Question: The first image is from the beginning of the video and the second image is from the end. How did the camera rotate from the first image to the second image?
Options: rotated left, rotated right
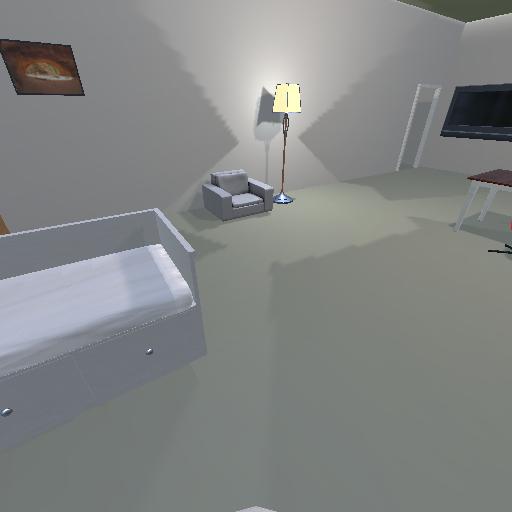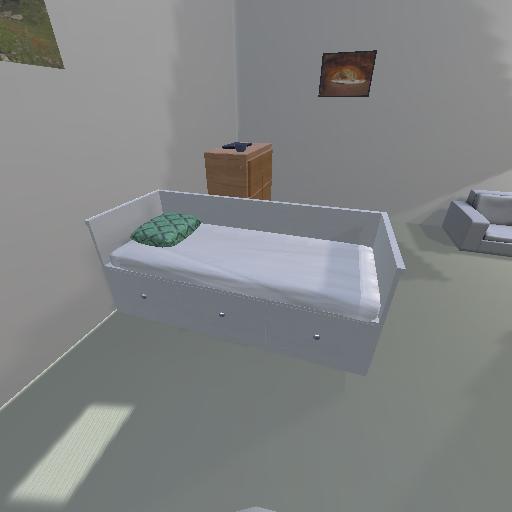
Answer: rotated left